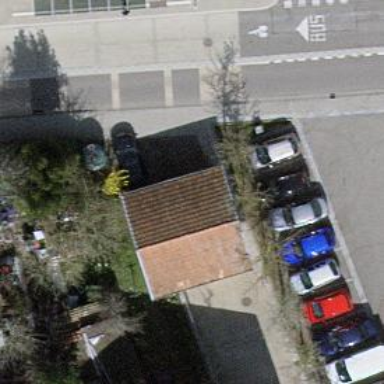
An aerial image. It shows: Group of garages.